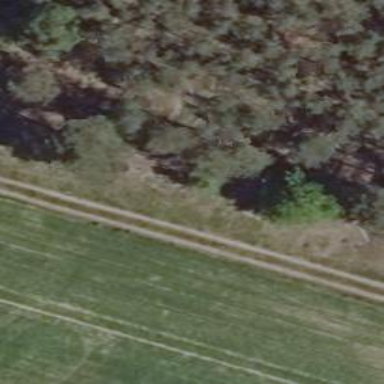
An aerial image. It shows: Track road with grade4 tracktype.